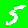
Digit: 5